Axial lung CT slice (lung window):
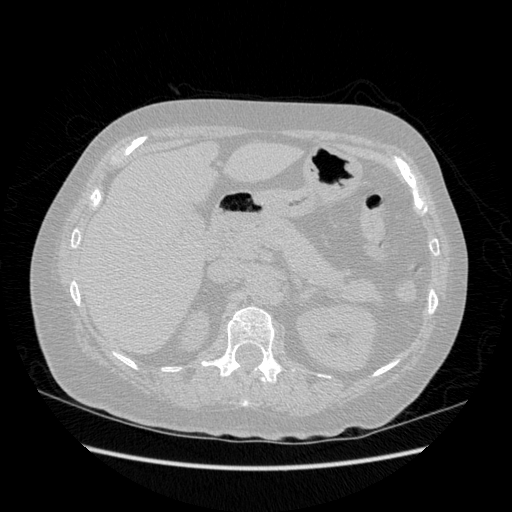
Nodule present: no